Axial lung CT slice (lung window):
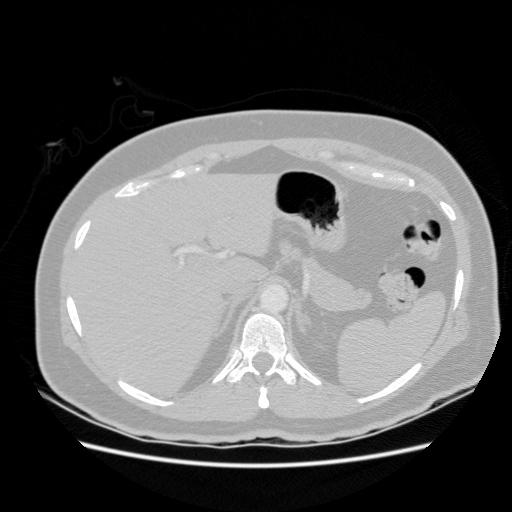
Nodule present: no